The image is the raw time-domain waveform of a rolling-element bearing's vibration signal. Diagnose the bearing from this image, choosing from: normal, inner_race, outer_race, ball.
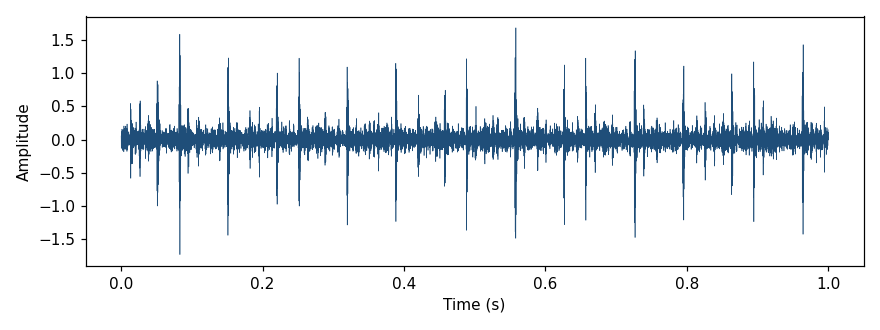
Answer: inner_race